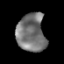
Tissue: prostate
Cell type: T cells
Senescence score: 0.3212
Nuclear area (px): 1067
Mean DAPI intensity: 117.536